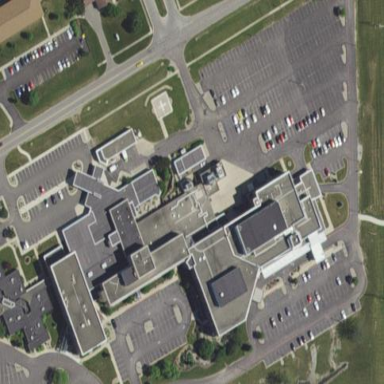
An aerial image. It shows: Hospital.